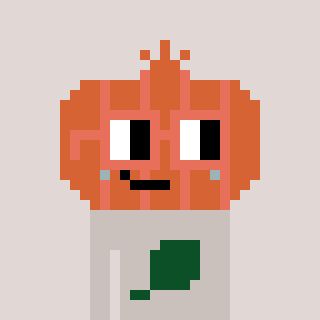
a pixel art character with square orange glasses, a onion-shaped head and a foggrey-colored body on a warm background